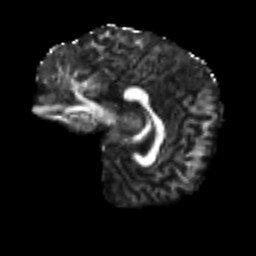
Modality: FA
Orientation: sagittal
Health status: ill
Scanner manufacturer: siemens
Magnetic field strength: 3 T
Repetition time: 13.7 s
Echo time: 0.098 s